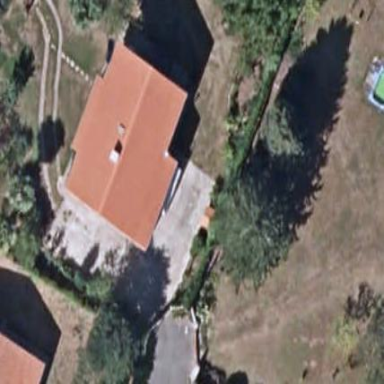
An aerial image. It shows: Simple house.